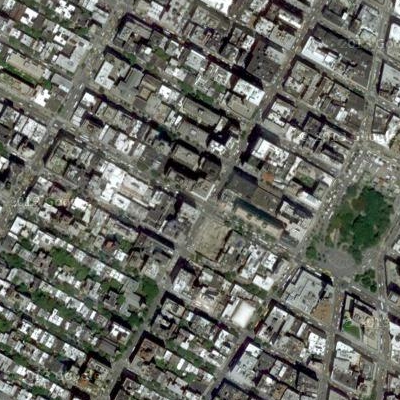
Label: Industry